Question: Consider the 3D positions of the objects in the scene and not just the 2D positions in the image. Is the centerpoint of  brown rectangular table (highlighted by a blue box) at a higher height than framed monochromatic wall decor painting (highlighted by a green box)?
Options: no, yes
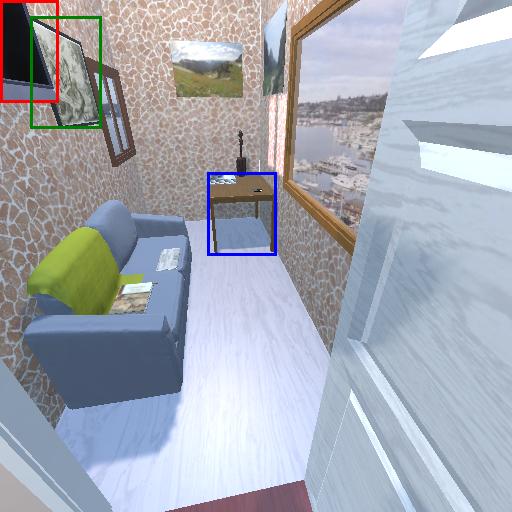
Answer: no